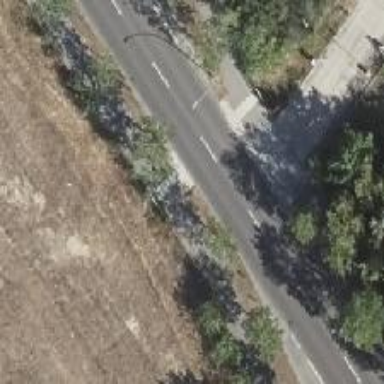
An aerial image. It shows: Asphalt footway with uncontrolled crossing.